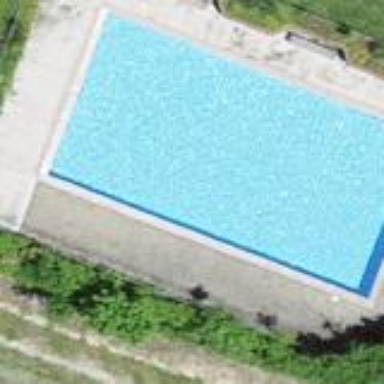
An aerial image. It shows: Swimming pool located in leisure land.